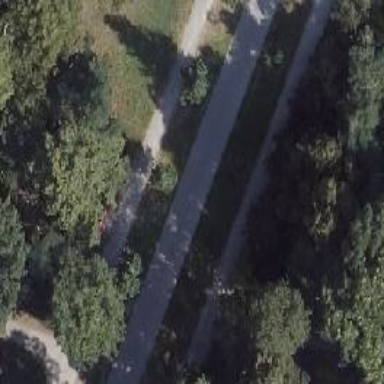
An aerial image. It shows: Avenue of trees.